Field crop: maize
Growth stage: 1
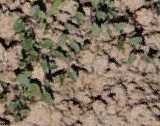
Species: convolvulus